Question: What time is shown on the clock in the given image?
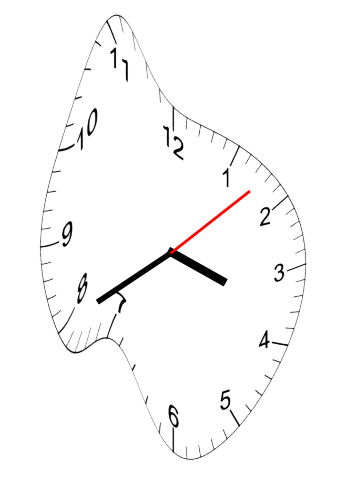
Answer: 03:40:08